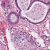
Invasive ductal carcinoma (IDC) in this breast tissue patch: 1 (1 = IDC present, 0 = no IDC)